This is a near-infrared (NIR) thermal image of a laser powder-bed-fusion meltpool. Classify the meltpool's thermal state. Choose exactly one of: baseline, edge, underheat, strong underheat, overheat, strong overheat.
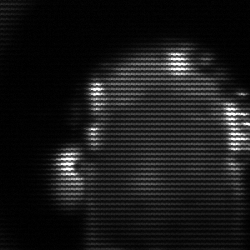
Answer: baseline